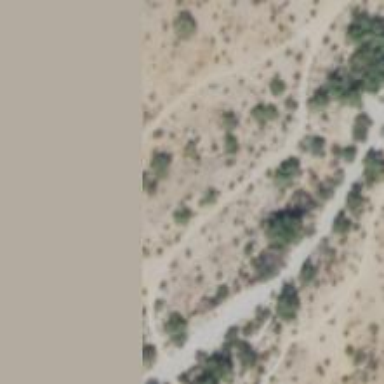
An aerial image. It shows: Hiking trail path.